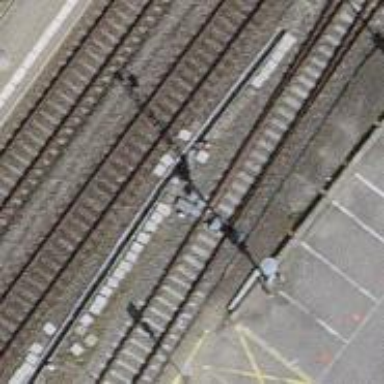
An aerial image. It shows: Railway signal.